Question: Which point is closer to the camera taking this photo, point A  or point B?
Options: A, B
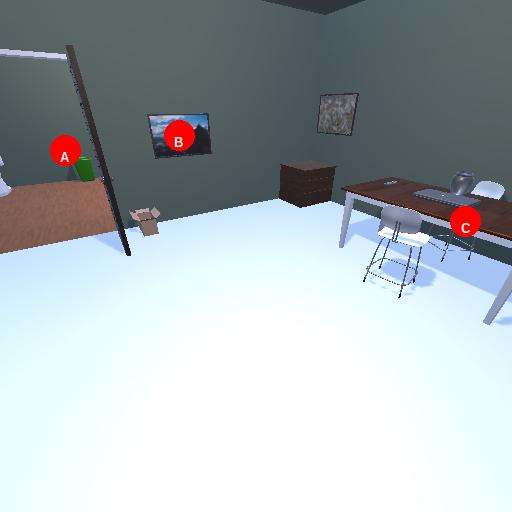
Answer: A